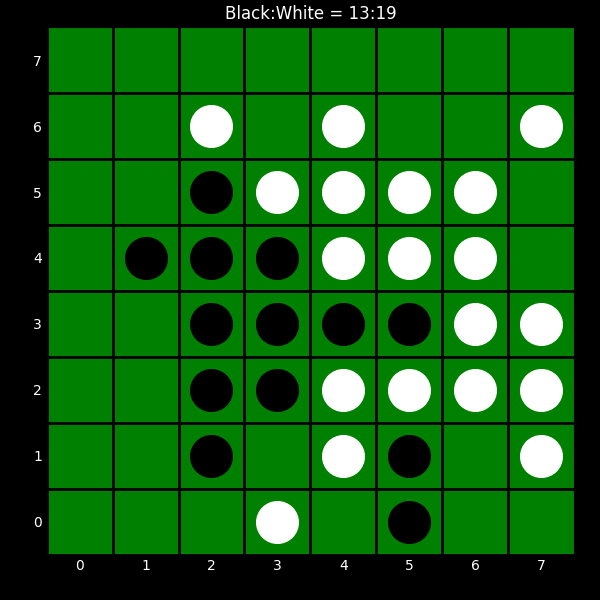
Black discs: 13
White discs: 19